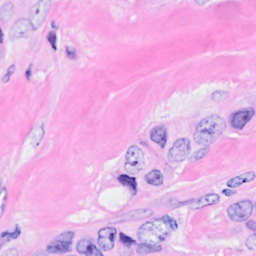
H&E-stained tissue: Breast